Current action and preconditions to check: trajectory_clear

Your task: For each precondition in the list above, predict whether it will hold at this action.

Consider the current scene as observed from the mobile robot's camera, and analyze the predicted future states of all dynamic agents (e.g., people, animals, vehicles, or any moving entities) within the NEXT SECOND.

IMPORTANT: Only answer "very likely" if you are absolutely certain—based on strong, clear evidence—that a dynamic agent will violate the precondition in the predicted future state. Do NOT answer "very likely" for unlikely, ambiguous, or low-probability risks.

Ask yourself for each precondition: Is there a high probability, with clear and convincing evidence, that the predicted future states of any dynamic agent will interfere with the predicted future state of the currently executing action within the NEXT SECOND, causing that precondition to fail?

Assess the risk level based on these predictions. Use "likely" or "very likely" if motions create a clear risk of interference.

Use "neutral" or "improbable" if agents are nearby but their predicted paths are clearly diverging or non-conflicting.

Failure Risk Categories: "very improbable", "improbable", "neutral", "likely", "very likely"

Answer Format: Output ONLY the probability_of_failure value from these categories: "very improbable", "improbable", "neutral", "likely", "very likely"

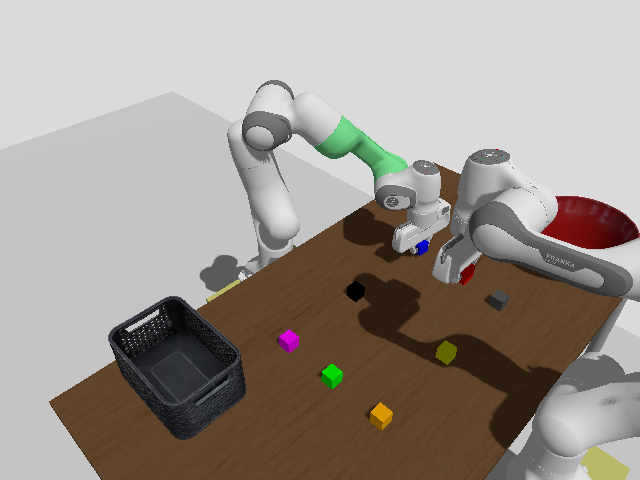

Answer: very improbable